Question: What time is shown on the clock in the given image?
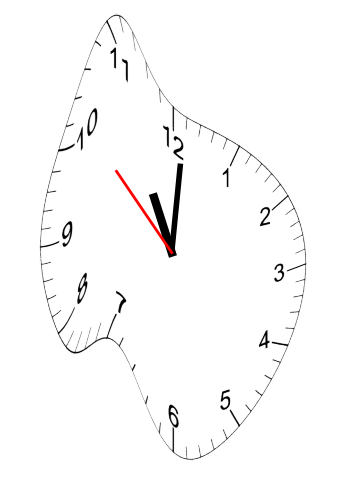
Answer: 11:00:52